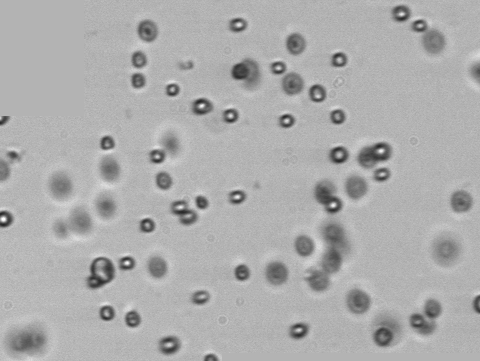
Label: Phaeocystis